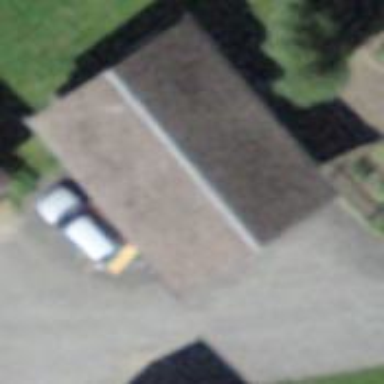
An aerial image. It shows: Shed building.